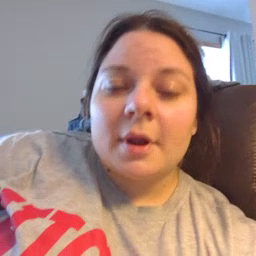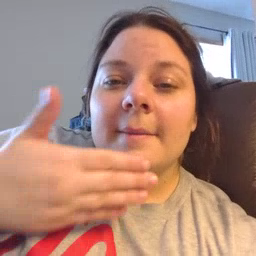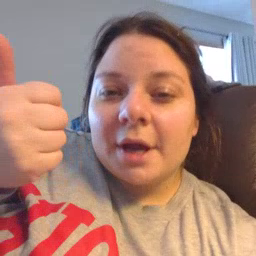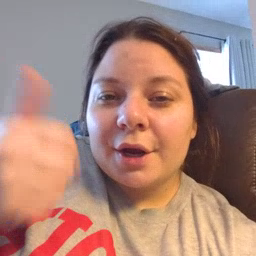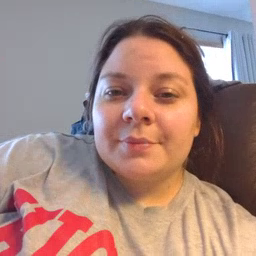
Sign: better